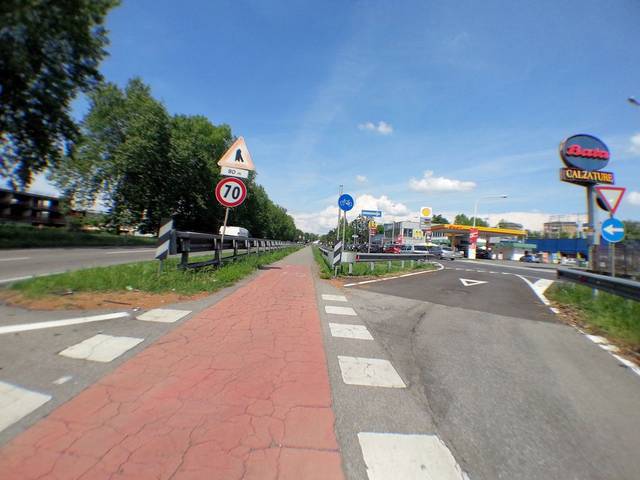
Region: Italy
Coordinates: 45.541, 9.22